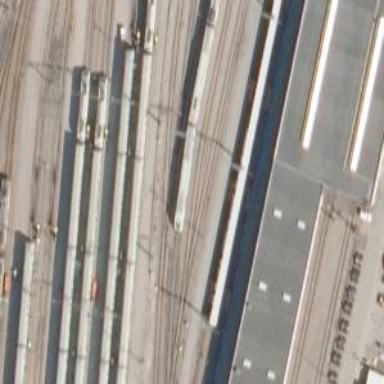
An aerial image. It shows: Rail yard with electrified contact lines for the trains.